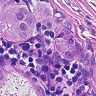
Metastatic tissue present: yes